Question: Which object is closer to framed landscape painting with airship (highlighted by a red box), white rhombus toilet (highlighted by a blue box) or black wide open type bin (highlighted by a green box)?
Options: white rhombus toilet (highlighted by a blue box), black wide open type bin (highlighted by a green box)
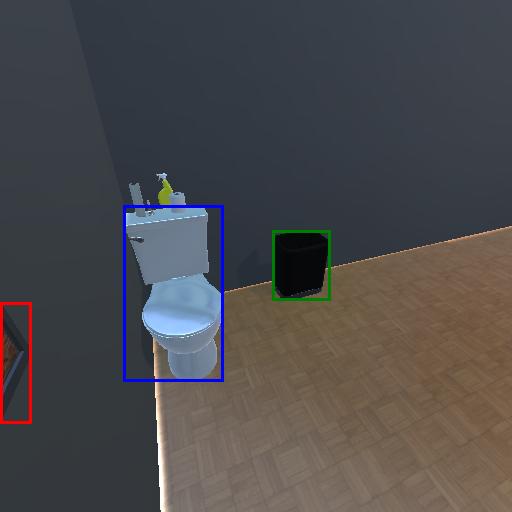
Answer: white rhombus toilet (highlighted by a blue box)